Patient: sex F, age 77
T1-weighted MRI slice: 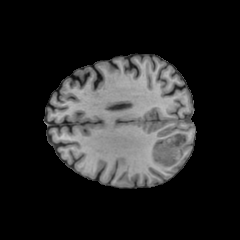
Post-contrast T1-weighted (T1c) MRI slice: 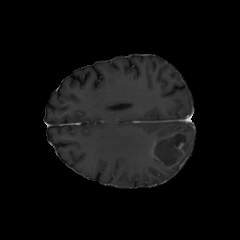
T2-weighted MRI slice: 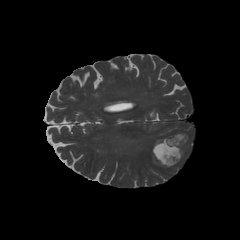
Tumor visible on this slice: yes
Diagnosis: Glioblastoma, IDH-wildtype
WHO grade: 4